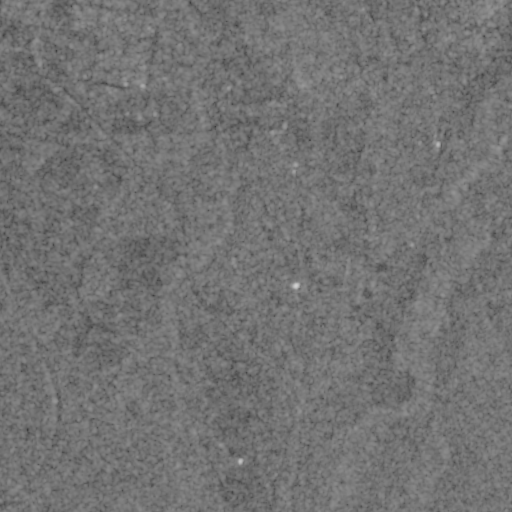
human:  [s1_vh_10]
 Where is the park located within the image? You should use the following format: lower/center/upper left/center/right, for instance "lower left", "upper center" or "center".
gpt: The park is located in the upper left of the image.
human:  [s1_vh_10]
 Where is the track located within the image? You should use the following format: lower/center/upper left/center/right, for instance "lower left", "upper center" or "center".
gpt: The track is located in the upper left of the image.
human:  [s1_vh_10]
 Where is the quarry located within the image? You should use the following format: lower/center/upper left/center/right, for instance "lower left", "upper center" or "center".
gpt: There is no quarry in the image.

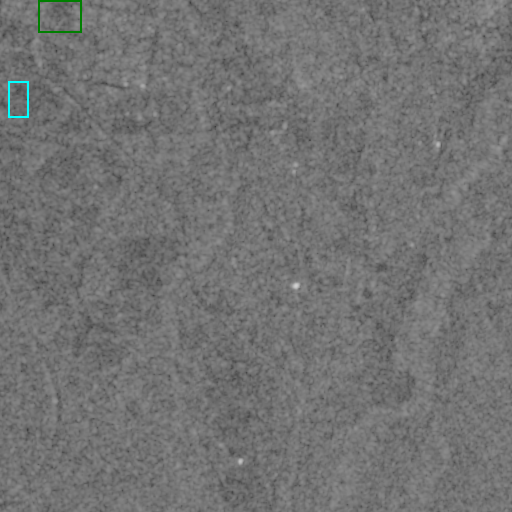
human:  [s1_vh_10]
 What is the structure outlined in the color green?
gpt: The structure outlined in green is a park.
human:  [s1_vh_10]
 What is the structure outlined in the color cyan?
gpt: The structure outlined in cyan is a track.
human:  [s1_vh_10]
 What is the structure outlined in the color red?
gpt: There is no red outline.